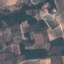
Label: PermanentCrop